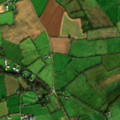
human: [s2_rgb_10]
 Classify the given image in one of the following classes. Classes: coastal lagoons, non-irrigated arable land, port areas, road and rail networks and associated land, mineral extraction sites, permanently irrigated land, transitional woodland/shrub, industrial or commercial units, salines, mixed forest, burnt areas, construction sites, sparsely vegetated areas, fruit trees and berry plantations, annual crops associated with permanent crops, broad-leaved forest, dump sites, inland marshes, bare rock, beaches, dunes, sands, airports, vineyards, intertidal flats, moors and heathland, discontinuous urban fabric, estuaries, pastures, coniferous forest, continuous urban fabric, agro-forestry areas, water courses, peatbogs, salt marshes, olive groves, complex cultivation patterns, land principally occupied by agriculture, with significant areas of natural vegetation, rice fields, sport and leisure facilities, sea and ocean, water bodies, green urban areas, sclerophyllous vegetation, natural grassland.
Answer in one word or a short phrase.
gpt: non-irrigated arable land, pastures